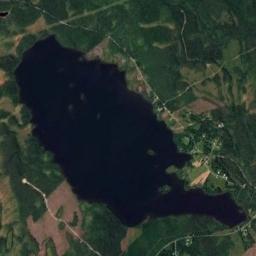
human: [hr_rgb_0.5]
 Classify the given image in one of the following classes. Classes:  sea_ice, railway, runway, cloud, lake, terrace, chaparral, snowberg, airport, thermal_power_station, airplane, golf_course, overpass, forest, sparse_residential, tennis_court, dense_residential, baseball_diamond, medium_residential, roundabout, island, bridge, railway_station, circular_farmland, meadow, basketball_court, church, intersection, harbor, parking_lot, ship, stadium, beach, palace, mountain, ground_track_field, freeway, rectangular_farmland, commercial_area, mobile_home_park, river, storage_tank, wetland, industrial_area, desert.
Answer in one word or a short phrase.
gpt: lake